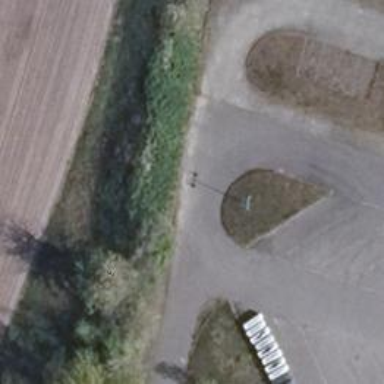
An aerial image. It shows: Asphalt parking aisle road for service vehicles.